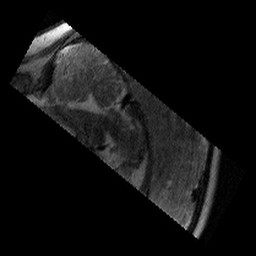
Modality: T2w
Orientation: sagittal
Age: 10
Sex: male
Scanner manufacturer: siemens
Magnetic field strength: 3 T
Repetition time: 9.23 s
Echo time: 0.067 s